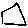
Label: triangle